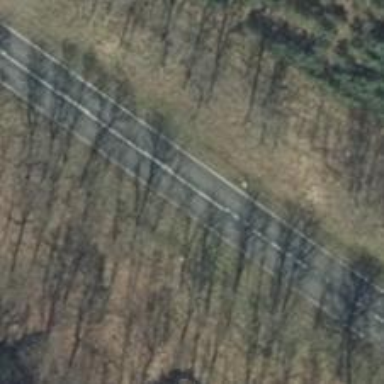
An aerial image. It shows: Secondary road with asphalt surface.